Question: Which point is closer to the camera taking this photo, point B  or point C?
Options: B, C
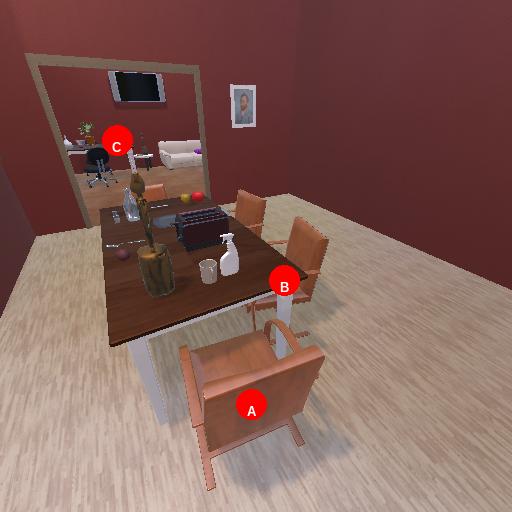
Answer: B